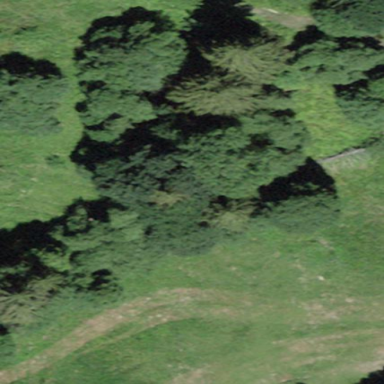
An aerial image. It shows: Forest area.